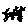
Label: car